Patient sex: M
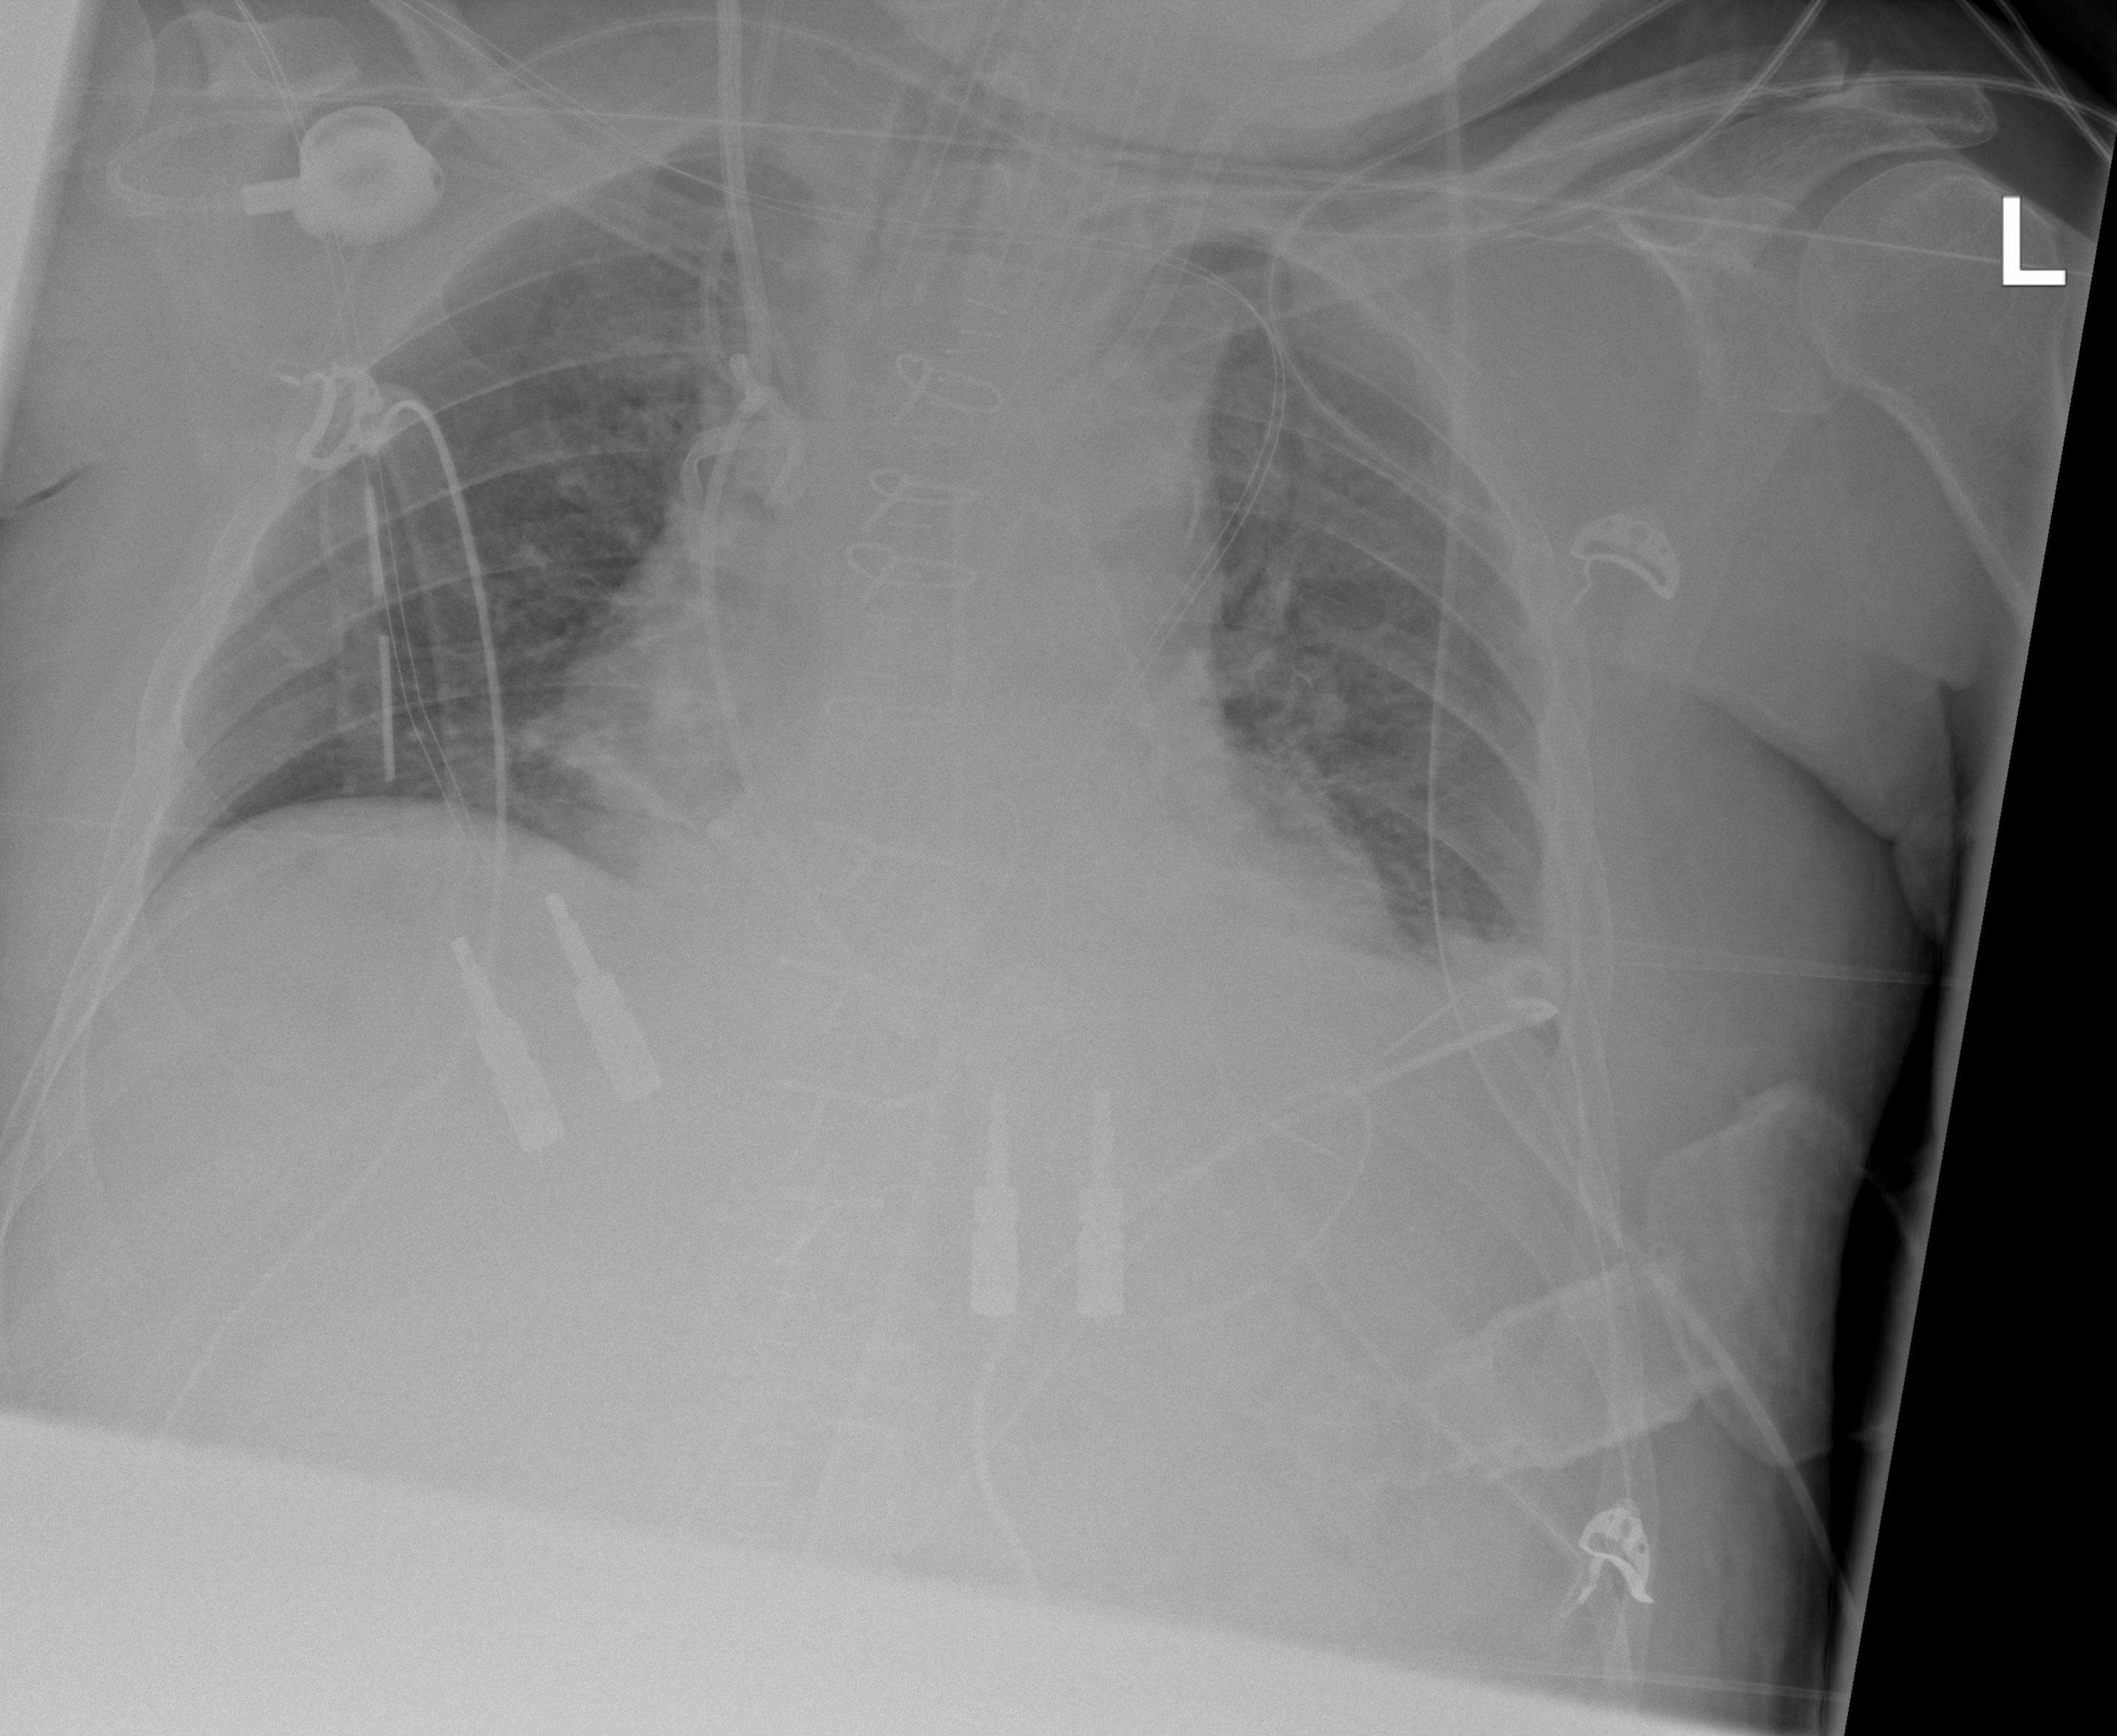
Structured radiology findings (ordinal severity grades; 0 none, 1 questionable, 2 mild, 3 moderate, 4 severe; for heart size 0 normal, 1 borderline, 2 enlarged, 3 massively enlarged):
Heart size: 2
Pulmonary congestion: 2
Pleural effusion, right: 0
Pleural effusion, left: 2
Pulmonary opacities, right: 0
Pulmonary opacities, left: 0
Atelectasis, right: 2
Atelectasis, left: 2